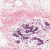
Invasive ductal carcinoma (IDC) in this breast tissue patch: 0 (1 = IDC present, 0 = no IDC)